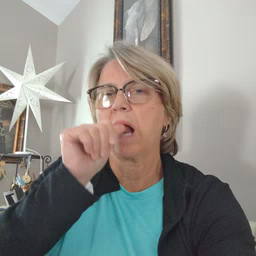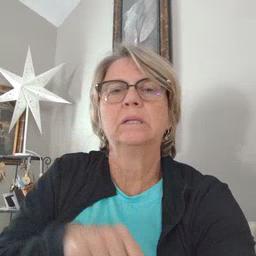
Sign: nuts